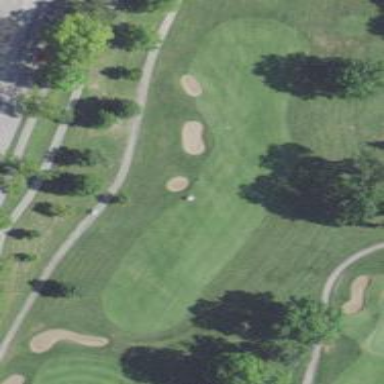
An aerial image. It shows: View of golf hole.